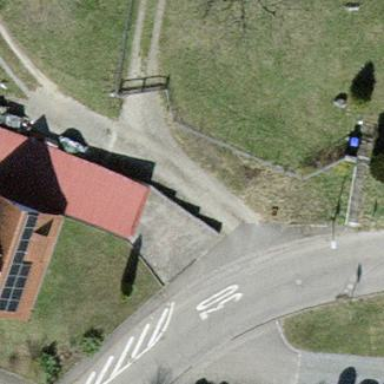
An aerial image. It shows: Shed.